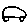
Label: car